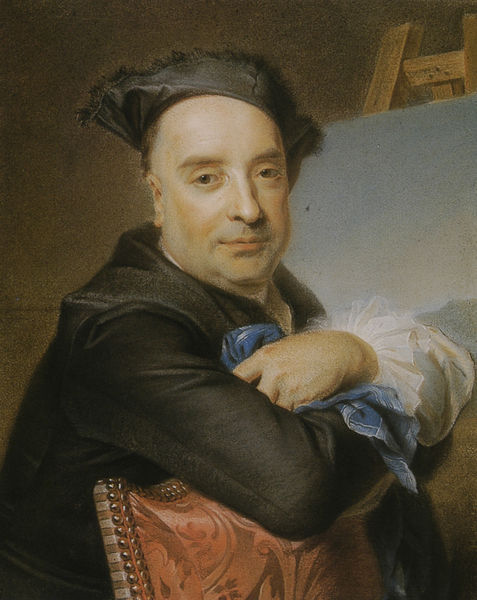
Titel: Claude Dupouch
Künstler: Maurice Quentin de La Tour
Institution: Privatsammlung.
Schlagwörter: blau, dunkel, gemälde, hand, himmel, kopf, mann, schatten, weiß, grün, braun, grau, hell, hintergrund, holz, hut, licht, mund, nase, orange, pastell, raum, schwarz, stirn, stuhl, zimmer, blick, rot, tuch, malerei, muster, anzug, hemd, jacke, kappe, mütze, wand, arm, arme, augen, bluse, gesicht, mensch, samt, spitze, ärmel, bild, bildnis, herr, hände, portrait, porträt, rückenlehne, öl, horizont, gold, mantel, sessel, sitzend, stoff, spitzen, brustbild, lippen, lächeln, wangen, lehne, tag, kissen, bezug, polster, brauen, glatze, stuhllehne, atelier, maler, staffelei, rüschen, nägel, aufstützen, knöpfe, nieten, selbstporträt, messing, offen, künstler, bürger, selbstbildnis, leinwand, manschetten, brokat, damast, gesciht, sessek, taschentuch, verschränkt, barett, selbstportrait, hel, wohlhabend, lässig, toff, tuchs, lichts, freundlich, bild im bild, polsterstuhl, stafflei, anlehnen, polsterbezug, stuhls, geischt, selbst, aufgelehnt, polsternägel, chatten, la tour, stativ, ohe, essel, küntler, kunsst, sessel braun, mann,rotes, seölbstportrait